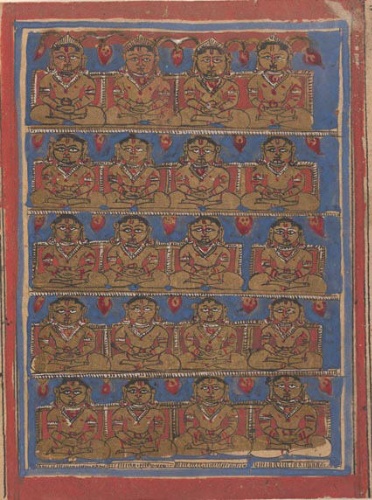
Date: 15th century
Object type: Folio
Classification: Paintings
Medium: Ink, opaque watercolor, and gold on paper
Culture: India (Gujarat)
Dimensions: Overall: 4 3/8 x 10 5/8 in. (11.1 x 27 cm)
Department: Asian Art
Credit line: Rogers Fund, 1955
Accession year: 1955
Repository: Metropolitan Museum of Art, New York, NY